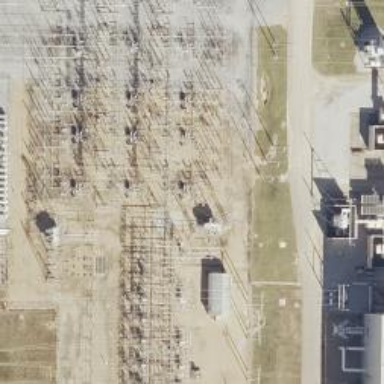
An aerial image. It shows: Switch for power supply.